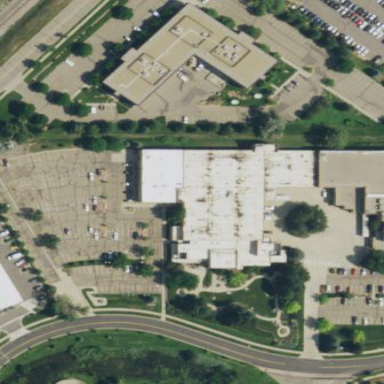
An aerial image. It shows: Office building.